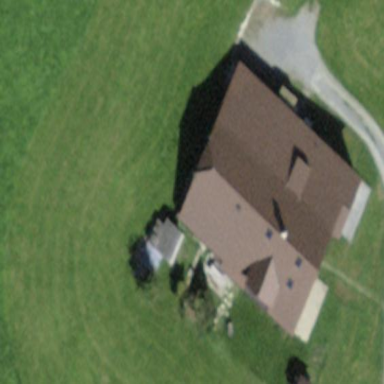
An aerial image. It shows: Farm building.